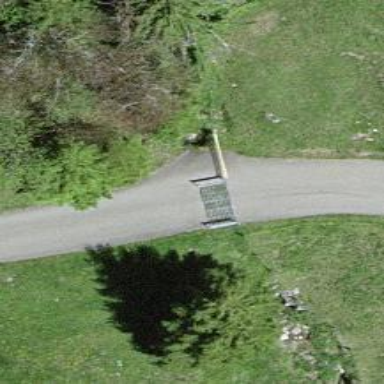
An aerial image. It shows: Cattle grid barrier.